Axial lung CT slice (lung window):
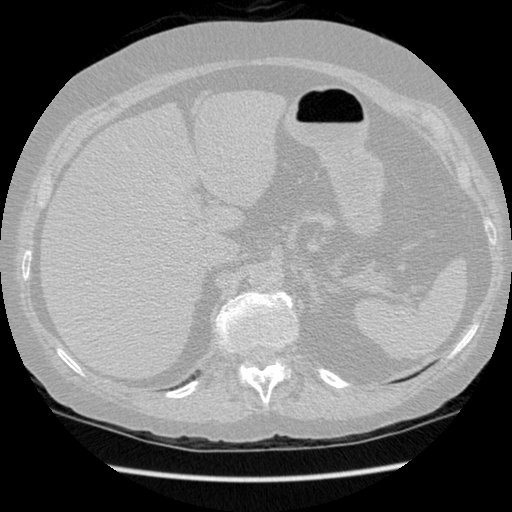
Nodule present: no